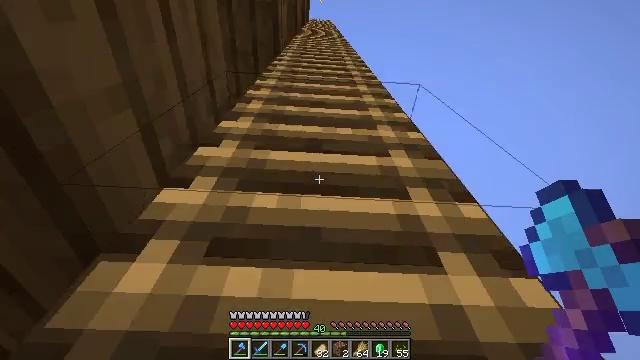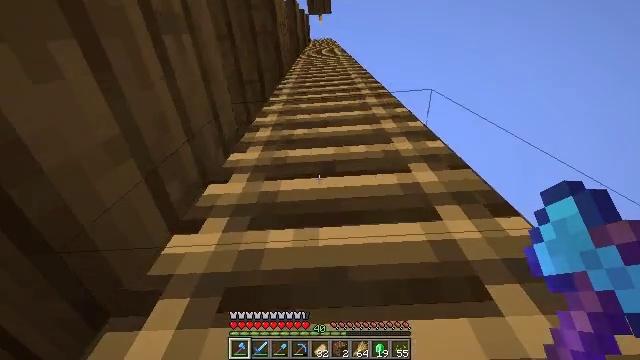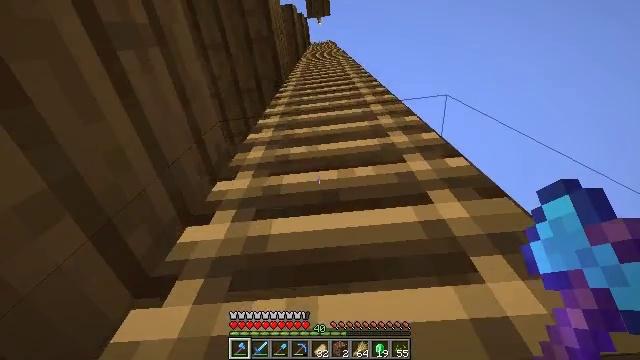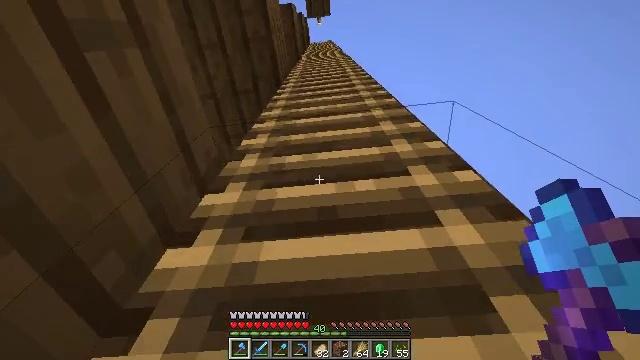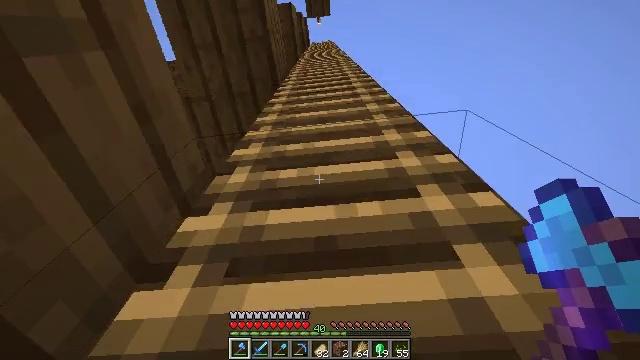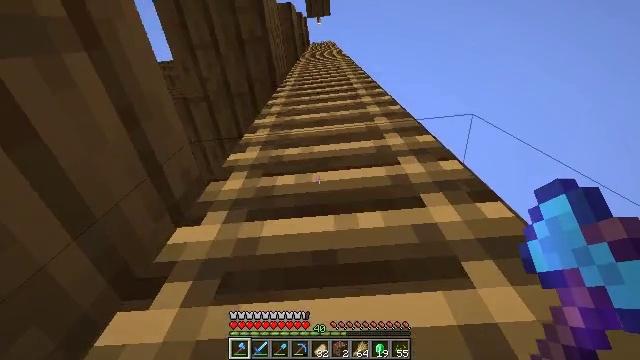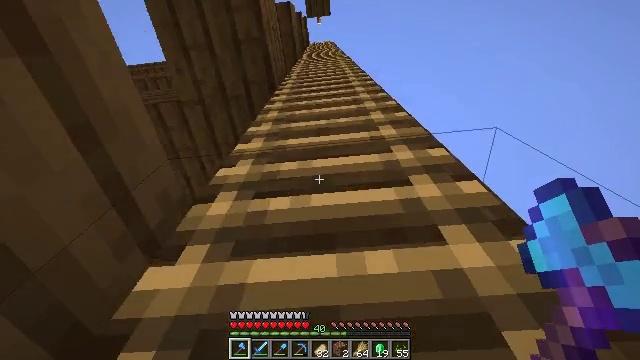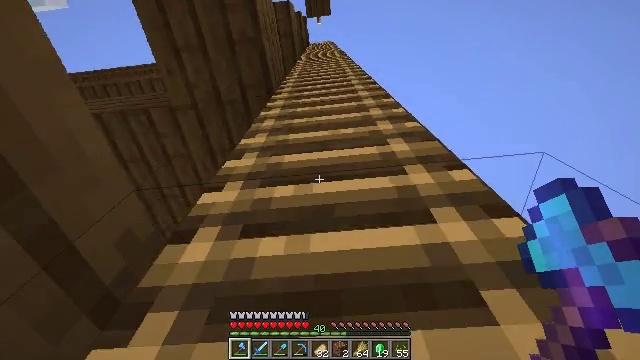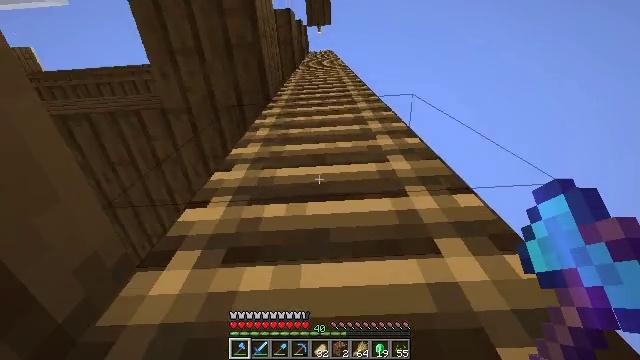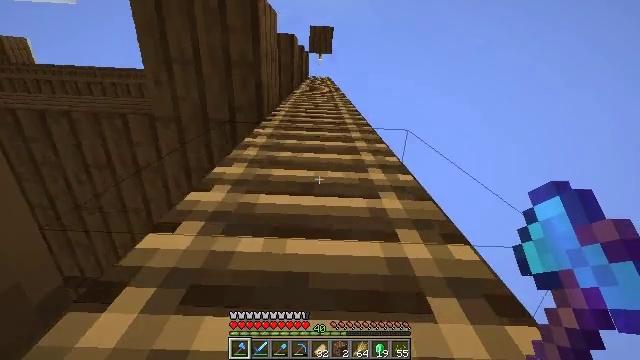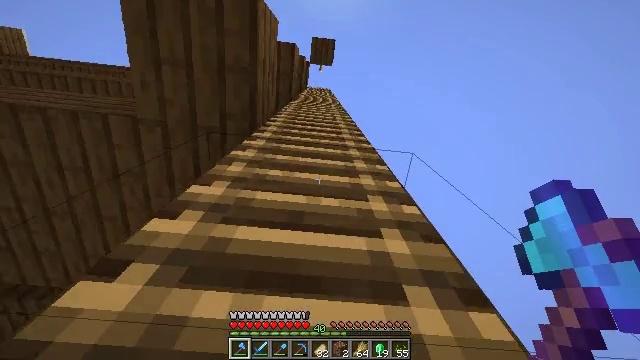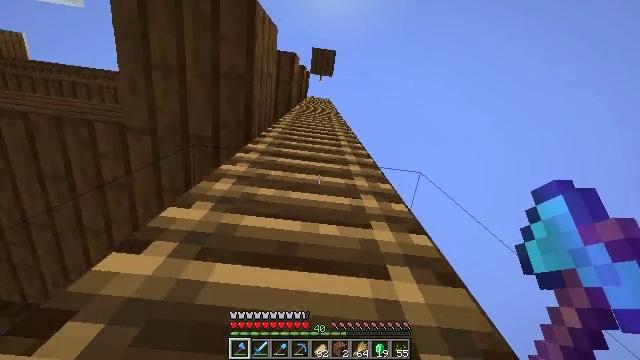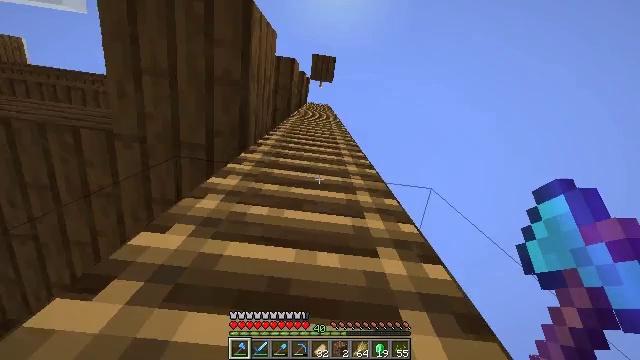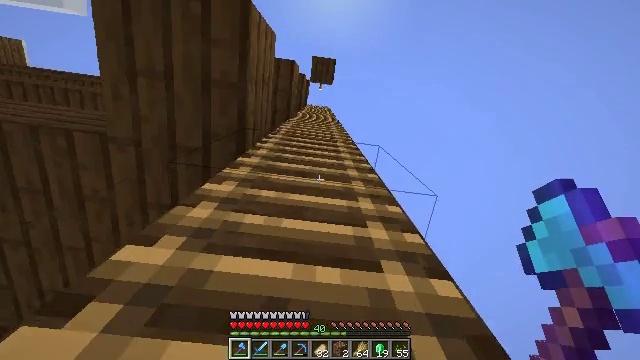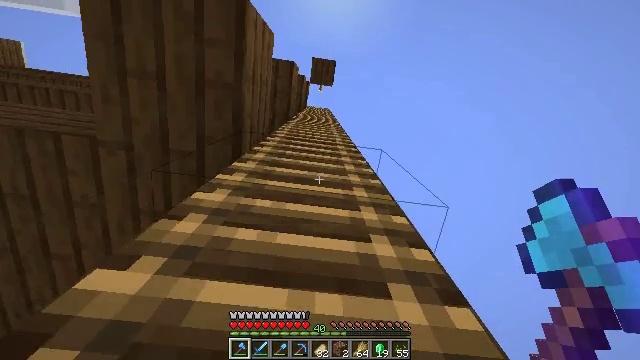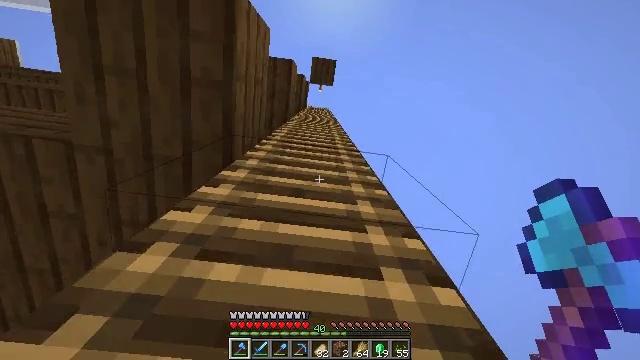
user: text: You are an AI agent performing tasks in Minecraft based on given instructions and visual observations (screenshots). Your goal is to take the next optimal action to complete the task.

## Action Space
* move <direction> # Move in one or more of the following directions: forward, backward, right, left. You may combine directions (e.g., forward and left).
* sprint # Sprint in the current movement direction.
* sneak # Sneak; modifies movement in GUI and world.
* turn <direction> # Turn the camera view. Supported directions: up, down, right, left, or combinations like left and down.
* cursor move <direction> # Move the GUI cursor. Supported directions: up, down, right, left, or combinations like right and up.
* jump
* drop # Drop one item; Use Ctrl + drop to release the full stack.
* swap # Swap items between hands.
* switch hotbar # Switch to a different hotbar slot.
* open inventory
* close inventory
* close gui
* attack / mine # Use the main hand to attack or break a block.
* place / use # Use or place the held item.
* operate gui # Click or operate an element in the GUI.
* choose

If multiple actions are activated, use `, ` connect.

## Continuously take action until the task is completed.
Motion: motion action
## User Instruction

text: Produce a diamond hoe at the crafting table.
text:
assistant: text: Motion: move forward, turn left and up, jump
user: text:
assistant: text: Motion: move forward, turn left, jump
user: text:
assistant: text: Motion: move forward, jump
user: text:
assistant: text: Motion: move forward, jump
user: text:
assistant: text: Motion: move forward, jump
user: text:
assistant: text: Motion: move forward, jump
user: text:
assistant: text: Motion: move forward, sprint, jump
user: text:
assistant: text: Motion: move forward, sprint, turn right and up, jump
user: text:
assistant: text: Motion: move forward, sprint, turn right and up, jump
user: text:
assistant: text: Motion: move forward, sprint, turn right and up, jump
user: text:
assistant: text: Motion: move forward, turn right and up, jump
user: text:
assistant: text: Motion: move forward, turn up, jump
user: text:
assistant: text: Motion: move forward, jump
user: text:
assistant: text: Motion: move forward, sprint, jump
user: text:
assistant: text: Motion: move forward, sprint, jump
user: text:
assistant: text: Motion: move forward, sprint, jump
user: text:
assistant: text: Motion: move forward, sprint, jump
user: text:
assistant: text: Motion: move forward, jump
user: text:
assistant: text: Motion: move forward, jump
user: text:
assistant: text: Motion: move forward, jump
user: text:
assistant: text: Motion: move forward, sprint, jump
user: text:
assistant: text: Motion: move forward, sprint, turn left, jump
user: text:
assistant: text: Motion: move forward, sprint, turn left, jump
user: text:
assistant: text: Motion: move forward, jump
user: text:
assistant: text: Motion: move forward, jump
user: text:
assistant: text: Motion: move forward, jump
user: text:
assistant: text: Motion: move forward, sprint, turn left, jump
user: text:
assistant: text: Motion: move forward, sprint, turn left, jump
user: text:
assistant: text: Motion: move forward, sprint, jump
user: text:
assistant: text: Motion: move forward, jump